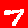
Digit: 7